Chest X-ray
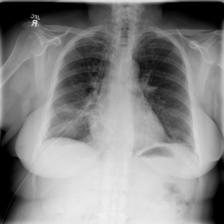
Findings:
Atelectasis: negative
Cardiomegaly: negative
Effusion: negative
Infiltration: negative
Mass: negative
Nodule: negative
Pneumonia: negative
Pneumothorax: positive
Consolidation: negative
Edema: negative
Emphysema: negative
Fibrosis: negative
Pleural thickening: negative
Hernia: negative